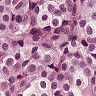
Metastatic tissue present: yes